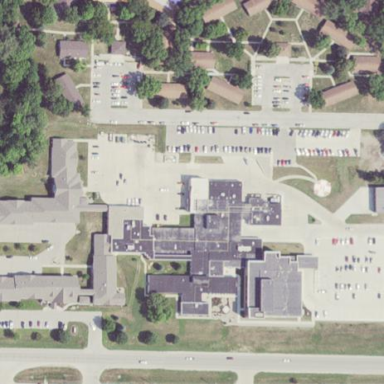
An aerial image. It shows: Healthcare facility identified as hospital.